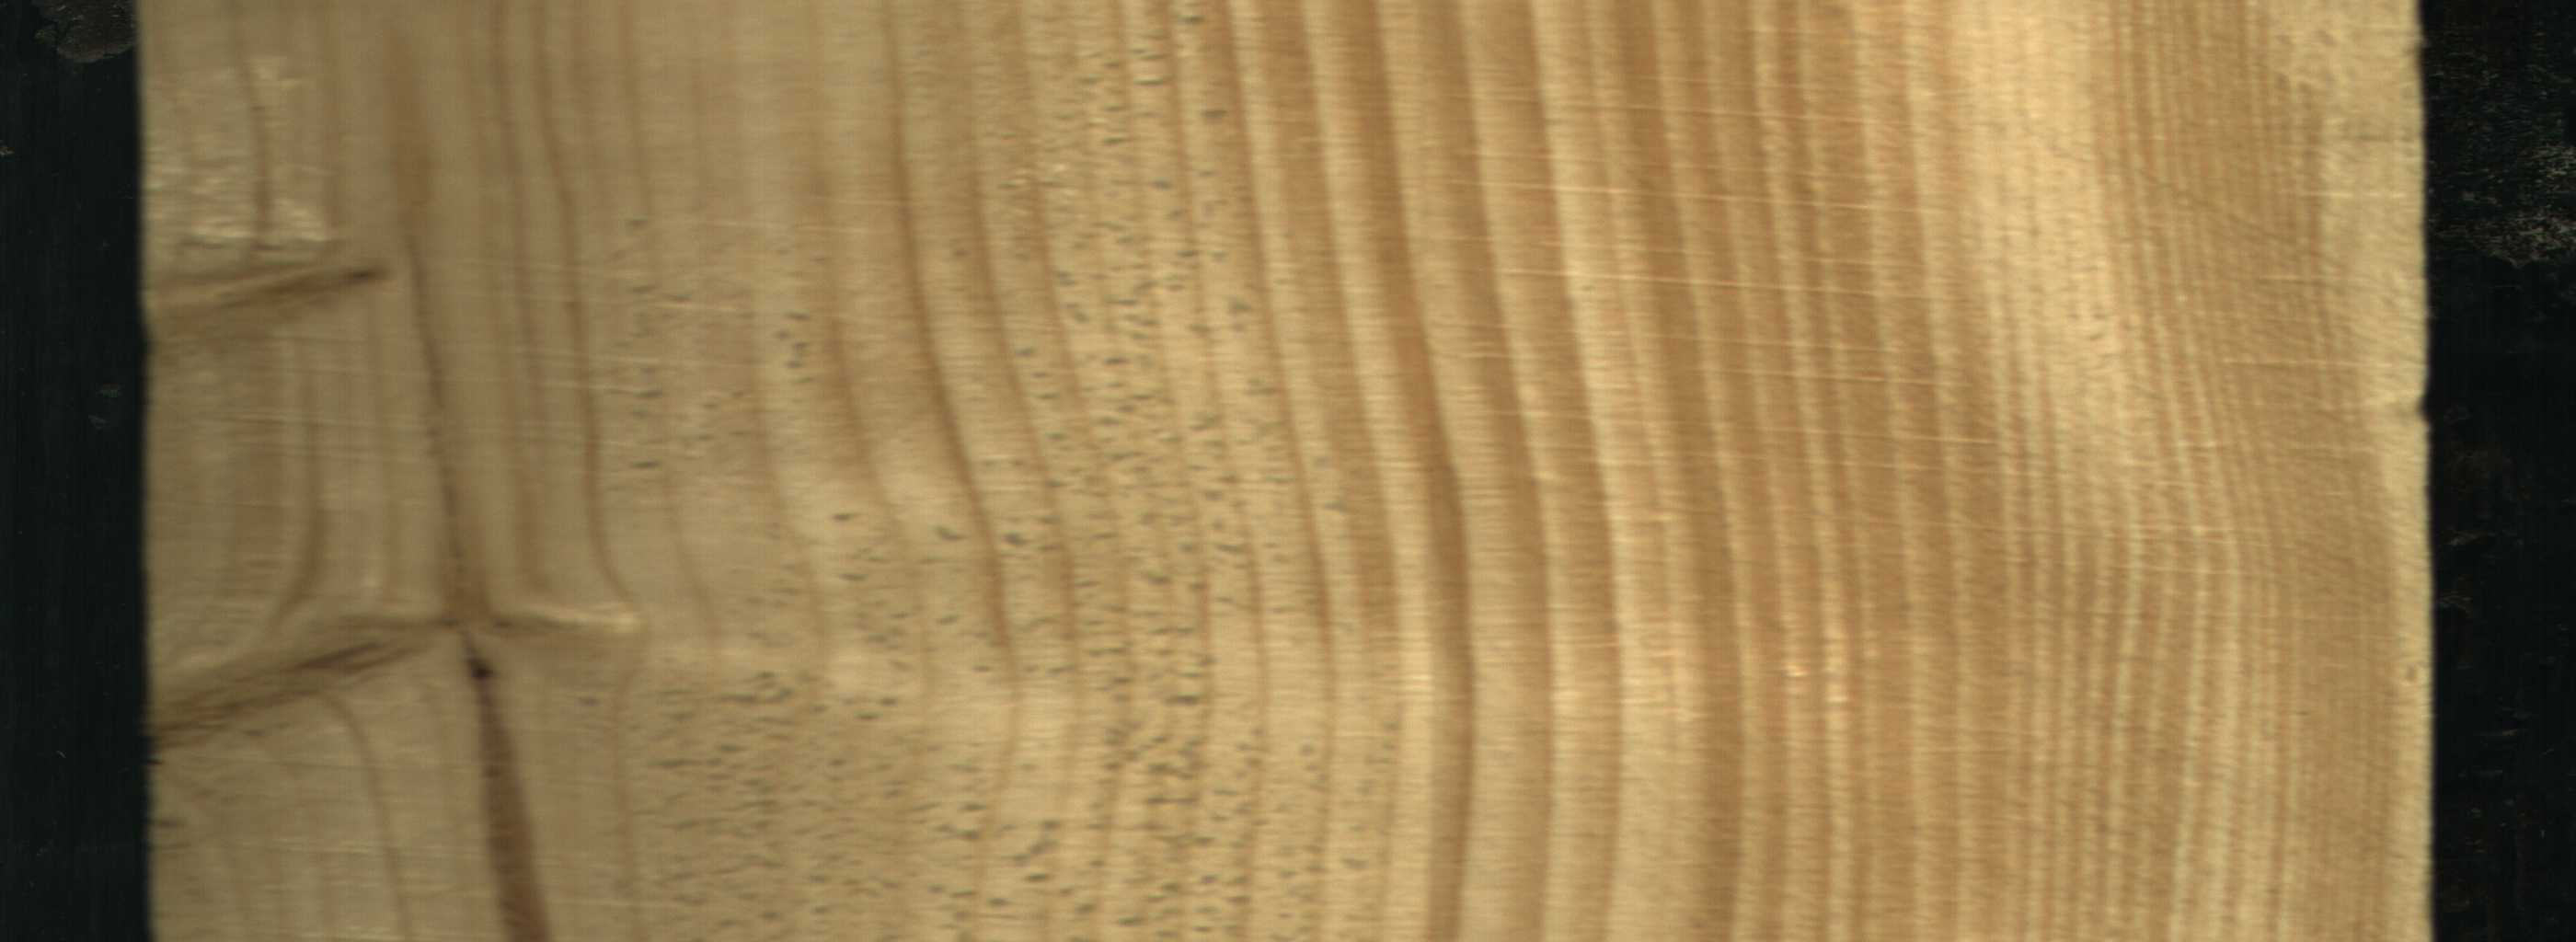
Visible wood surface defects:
Marrow
Live_Knot
Live_Knot